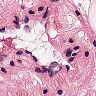
Metastatic tissue present: no